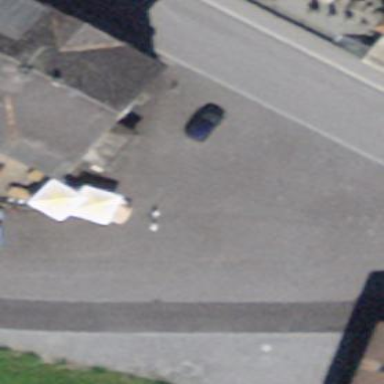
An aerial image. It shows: Parking area.